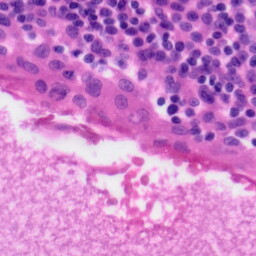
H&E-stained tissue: Tonsil